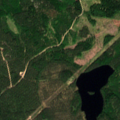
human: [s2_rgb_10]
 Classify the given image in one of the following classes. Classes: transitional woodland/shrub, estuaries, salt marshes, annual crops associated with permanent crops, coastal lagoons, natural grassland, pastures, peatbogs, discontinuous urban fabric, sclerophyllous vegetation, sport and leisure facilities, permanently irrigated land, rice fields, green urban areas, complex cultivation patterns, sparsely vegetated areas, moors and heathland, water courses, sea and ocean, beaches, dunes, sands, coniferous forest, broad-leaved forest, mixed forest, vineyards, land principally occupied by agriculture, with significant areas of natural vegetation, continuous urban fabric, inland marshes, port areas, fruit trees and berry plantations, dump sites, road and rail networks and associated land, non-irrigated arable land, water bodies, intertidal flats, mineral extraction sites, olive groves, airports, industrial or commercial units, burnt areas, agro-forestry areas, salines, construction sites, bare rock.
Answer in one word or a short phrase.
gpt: coniferous forest